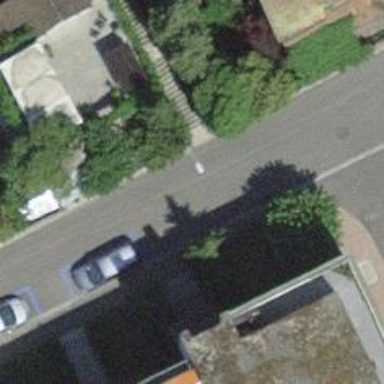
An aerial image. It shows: Road with steps.